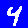
Digit: 4